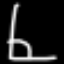
Label: angel